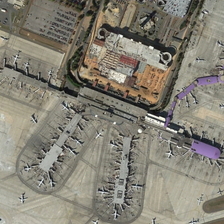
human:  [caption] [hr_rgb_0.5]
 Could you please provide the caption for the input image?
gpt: many planes are parked near several terminals in an airport with several parking lots .

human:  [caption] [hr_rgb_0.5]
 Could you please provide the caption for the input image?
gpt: many planes are parked near several terminals in an airport with several parking lots .

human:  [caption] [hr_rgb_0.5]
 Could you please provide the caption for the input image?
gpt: many planes are parked near several terminals in an airport with several parking lots .

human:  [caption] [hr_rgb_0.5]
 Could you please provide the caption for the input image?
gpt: many planes are parked near several terminals in an airport with several parking lots .

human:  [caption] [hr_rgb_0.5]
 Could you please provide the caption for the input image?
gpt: many planes are parked near several terminals in an airport with several parking lots .